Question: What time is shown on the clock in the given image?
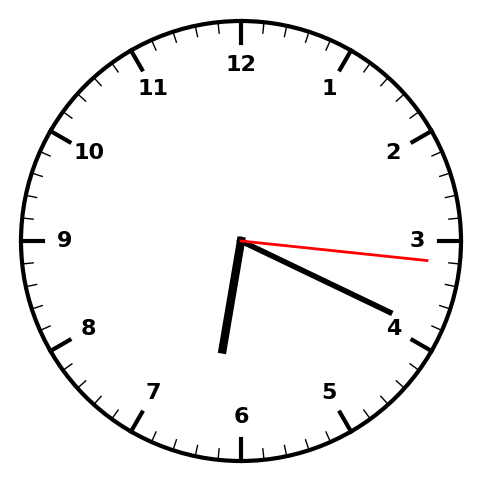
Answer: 06:19:16